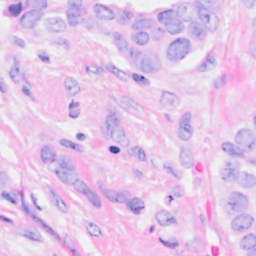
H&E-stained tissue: Breast